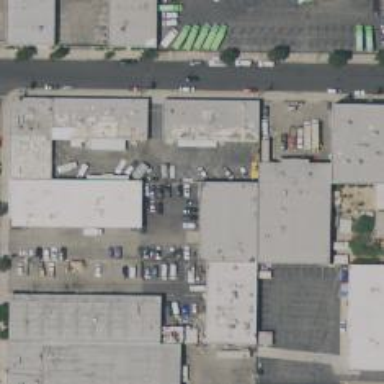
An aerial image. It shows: Alley classified as service road.